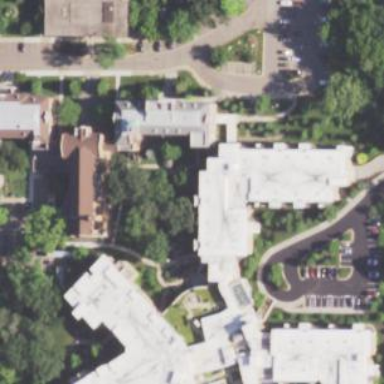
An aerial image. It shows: Building.